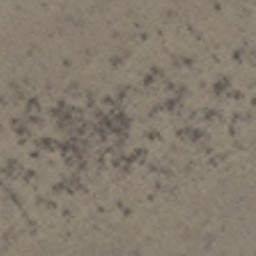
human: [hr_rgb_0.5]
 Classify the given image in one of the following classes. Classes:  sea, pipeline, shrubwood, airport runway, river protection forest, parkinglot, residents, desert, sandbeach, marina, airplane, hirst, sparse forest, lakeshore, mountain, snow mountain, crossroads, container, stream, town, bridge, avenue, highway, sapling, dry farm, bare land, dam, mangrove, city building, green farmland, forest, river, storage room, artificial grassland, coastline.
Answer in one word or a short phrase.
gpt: bare land